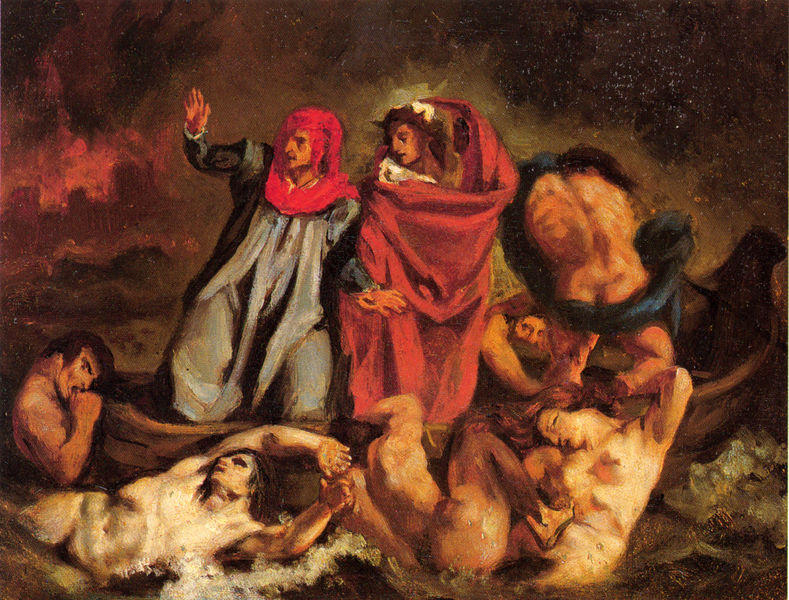
Titel: Studie zur Dantebarke
Künstler: Eugène Delacroix
Standort: Zürich.
Institution: Privatsammlung, Courtesy Galerie Nathan
Schlagwörter: akt, blau, dunkel, feuer, gemälde, hand, haut, himmel, kampf, körper, mann, meer, nackt, umhang, wasser, weiß, wolken, akte, baden, fluss, frauen, menschen, ocker, see, stadt, bewegung, braun, brust, busen, frau, haar, hintergrund, holz, kleid, kleider, licht, männer, nacht, nase, orange, rücken, schwarz, vordergrund, ölbild, rot, schal, tuch, wolke, beige, malerei, meschen, arm, arme, falten, historie, kleidung, stehen, tod, tot, öl, wind, gewässer, gewand, haare, mantel, tücher, gewänder, paar, krone, boot, kahn, ruder, kopfbedeckung, brüste, gischt, hintern, schiff, wellen, schaum, ölgemälde, angst, brand, fluten, gewalt, gicht, katastrophe, not, schiffbruch, seenot, sturm, untergang, wild, zerstörung, weib, kopftuch, muskeln, festhalten, manet, flucht, pink, fleisch, rit, verderben, antike, fuss, burg, brennen, flammen, künstler, gefahr, raub, tote, furcht, selbstbildnis, kranz, christus, jesus, hölle, dramatik, dante, nymphen, sturz, begleitung, winden, turban, biblisch, klettern, hintergrudn, führen, meister, kentern, retten, rettung, schiffbrüchige, stürzen, geleit, kardinalsrot, nürnberg, kapern, feuersbrunst, erhobene hand, dämonen, geister, inferno, hades, unterwelt, guppe, delacroix, bootsfahrt, überfahrt, seeleute, treten, lot, barke, floß, anitke, sodom, styx, beißen, ertrinken, entern, brennendes schiff, wasserwesen, werfen, führer, ertrinkende, feur, grauen, vergil, ertrinkend, kang, divina commedia, göttliche kommödie, christut, rettun, charon, dantebarke, brennende stadt, gesäßt, sodom und gomorrha, stillung, stillung des sturms, umhange, und tschüss, wasser boot, rotes kopftuch, wasser frau, feuerr